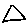
Label: triangle